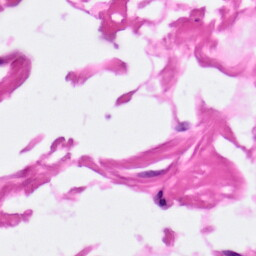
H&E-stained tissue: Pancreatic